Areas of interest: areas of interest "Yiqun Plaza"
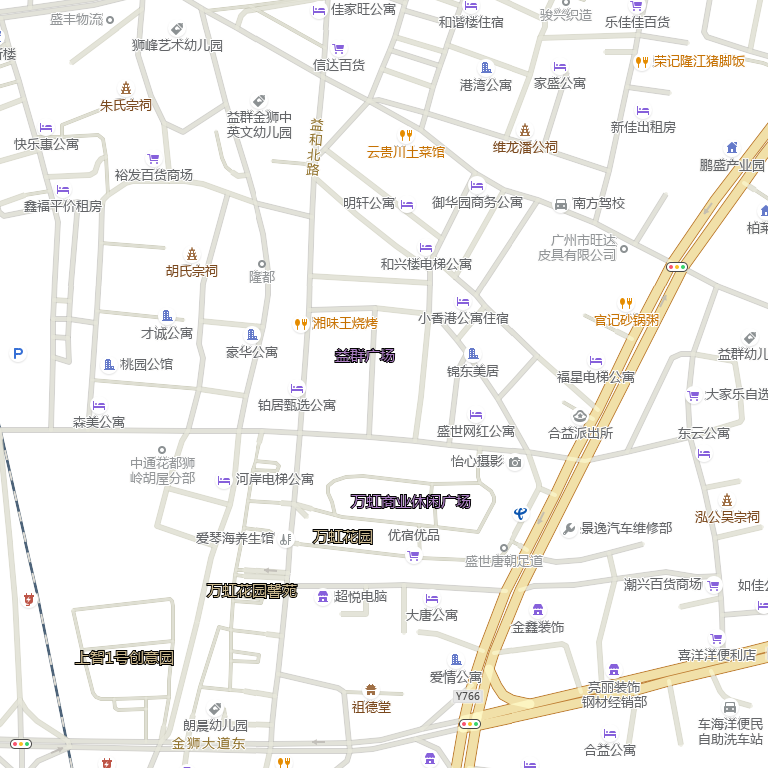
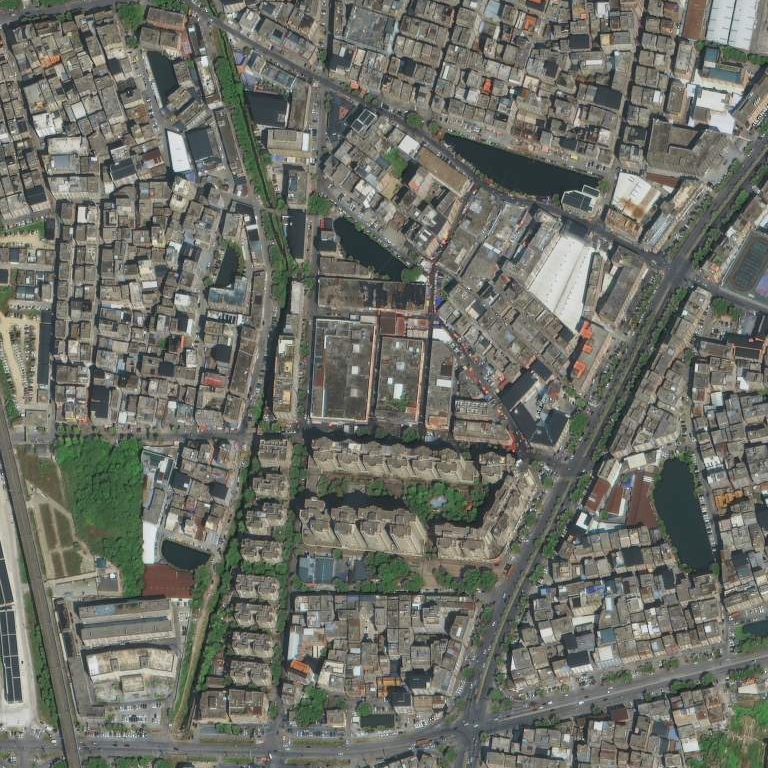